Question: Does anyone know if there is a possible way to design the android buttons like this:

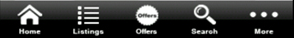
Answer: Try this
'''
<Button android:drawableTop="@drawable/icon" android:background="@android:color/transparent"/>
'''
ALso you can design this type of bottom bar using Tab in android
<URL>
Also you can design this type of button using radio button
<URL>